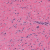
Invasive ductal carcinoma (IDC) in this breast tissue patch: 0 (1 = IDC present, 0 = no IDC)